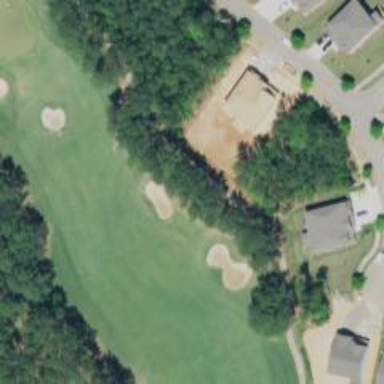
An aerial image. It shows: Service road used as golf cart path.